Interaction volume radius: 5 \u00c5
Interaction volume height: 10 \u00c5
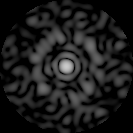
Disorder parameter: 0.8308